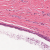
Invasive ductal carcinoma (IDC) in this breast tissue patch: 0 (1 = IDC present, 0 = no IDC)